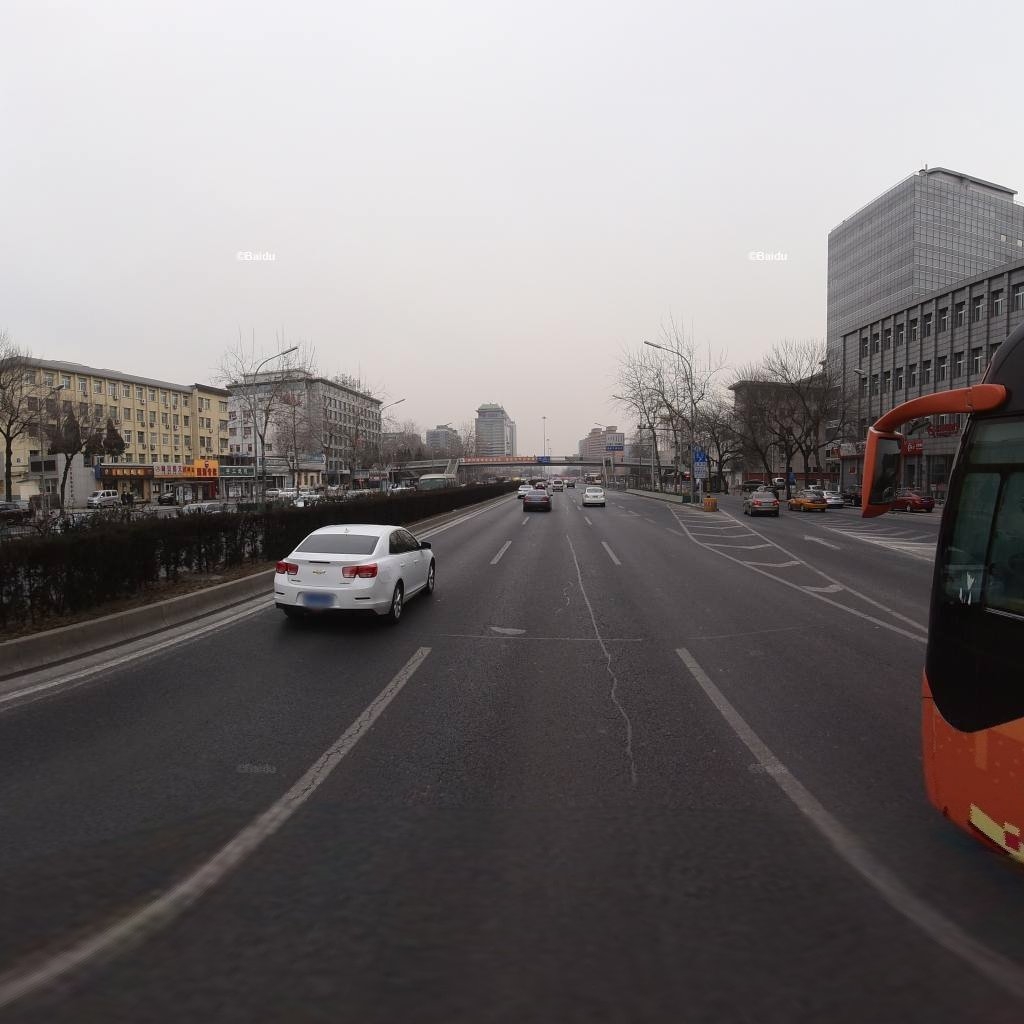
Region: Xicheng
Road damage annotations: transverse patch, longitudinal patch